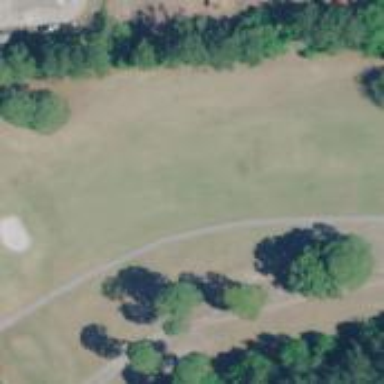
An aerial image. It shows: Golf hole.